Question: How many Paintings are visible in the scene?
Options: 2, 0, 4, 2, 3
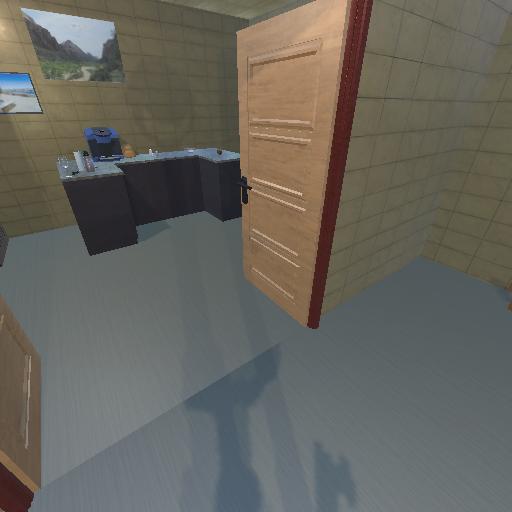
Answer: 2